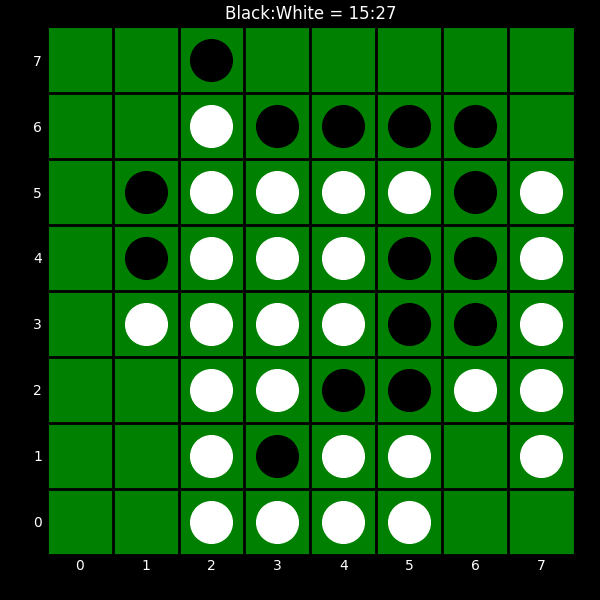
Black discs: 15
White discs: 27